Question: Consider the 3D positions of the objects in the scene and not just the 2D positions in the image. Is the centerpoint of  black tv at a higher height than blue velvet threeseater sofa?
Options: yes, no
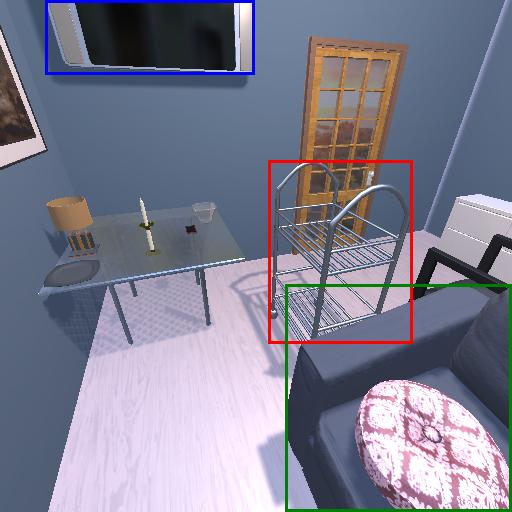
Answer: yes